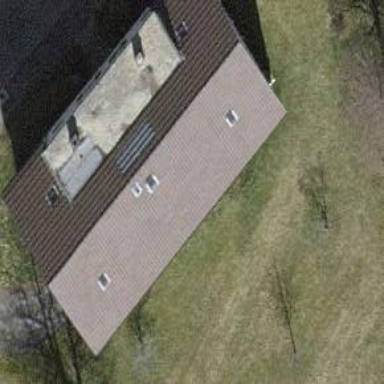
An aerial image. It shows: Gabled roof on building that houses apartments.